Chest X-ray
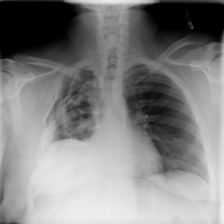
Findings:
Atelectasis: negative
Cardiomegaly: negative
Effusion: negative
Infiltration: positive
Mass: negative
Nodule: negative
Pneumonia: negative
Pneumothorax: positive
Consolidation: negative
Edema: negative
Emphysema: negative
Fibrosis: negative
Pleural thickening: negative
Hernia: negative